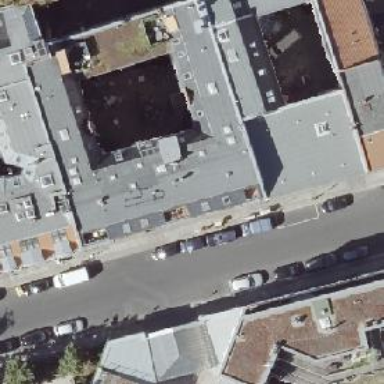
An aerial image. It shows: Restaurant.